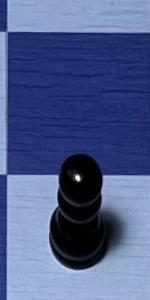
Label: Pawn_Black